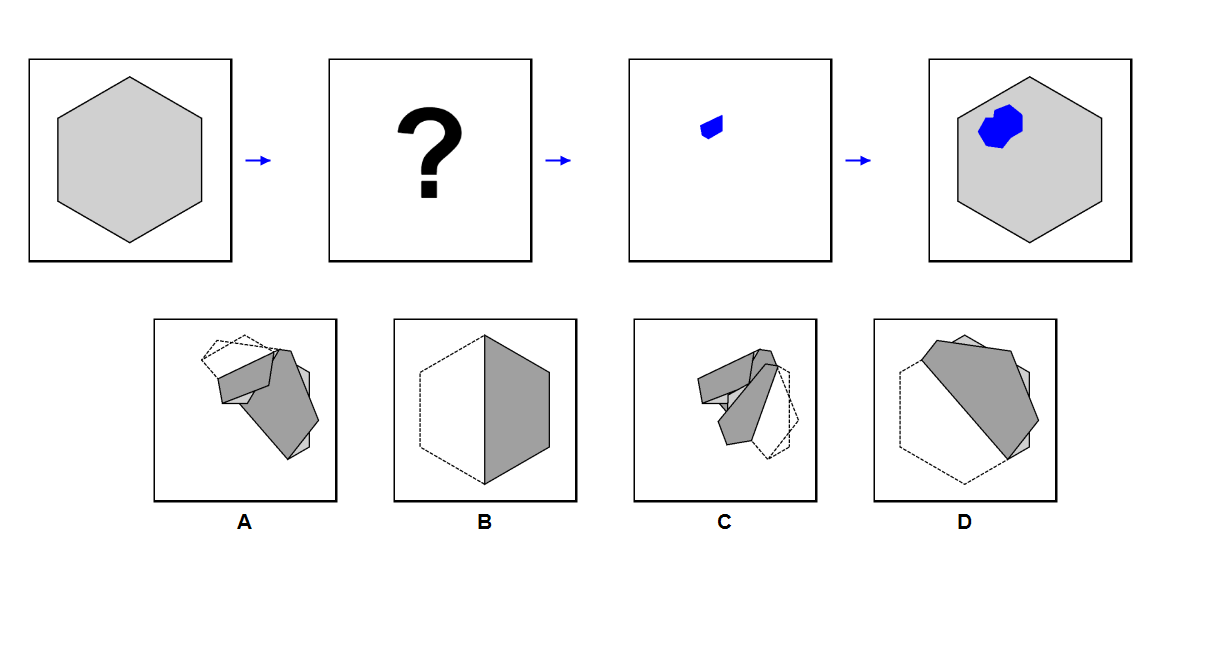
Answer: B